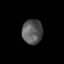
Tissue: prostate
Cell type: T cells
Senescence score: 0.2848
Nuclear area (px): 493
Mean DAPI intensity: 88.876